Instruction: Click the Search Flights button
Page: home
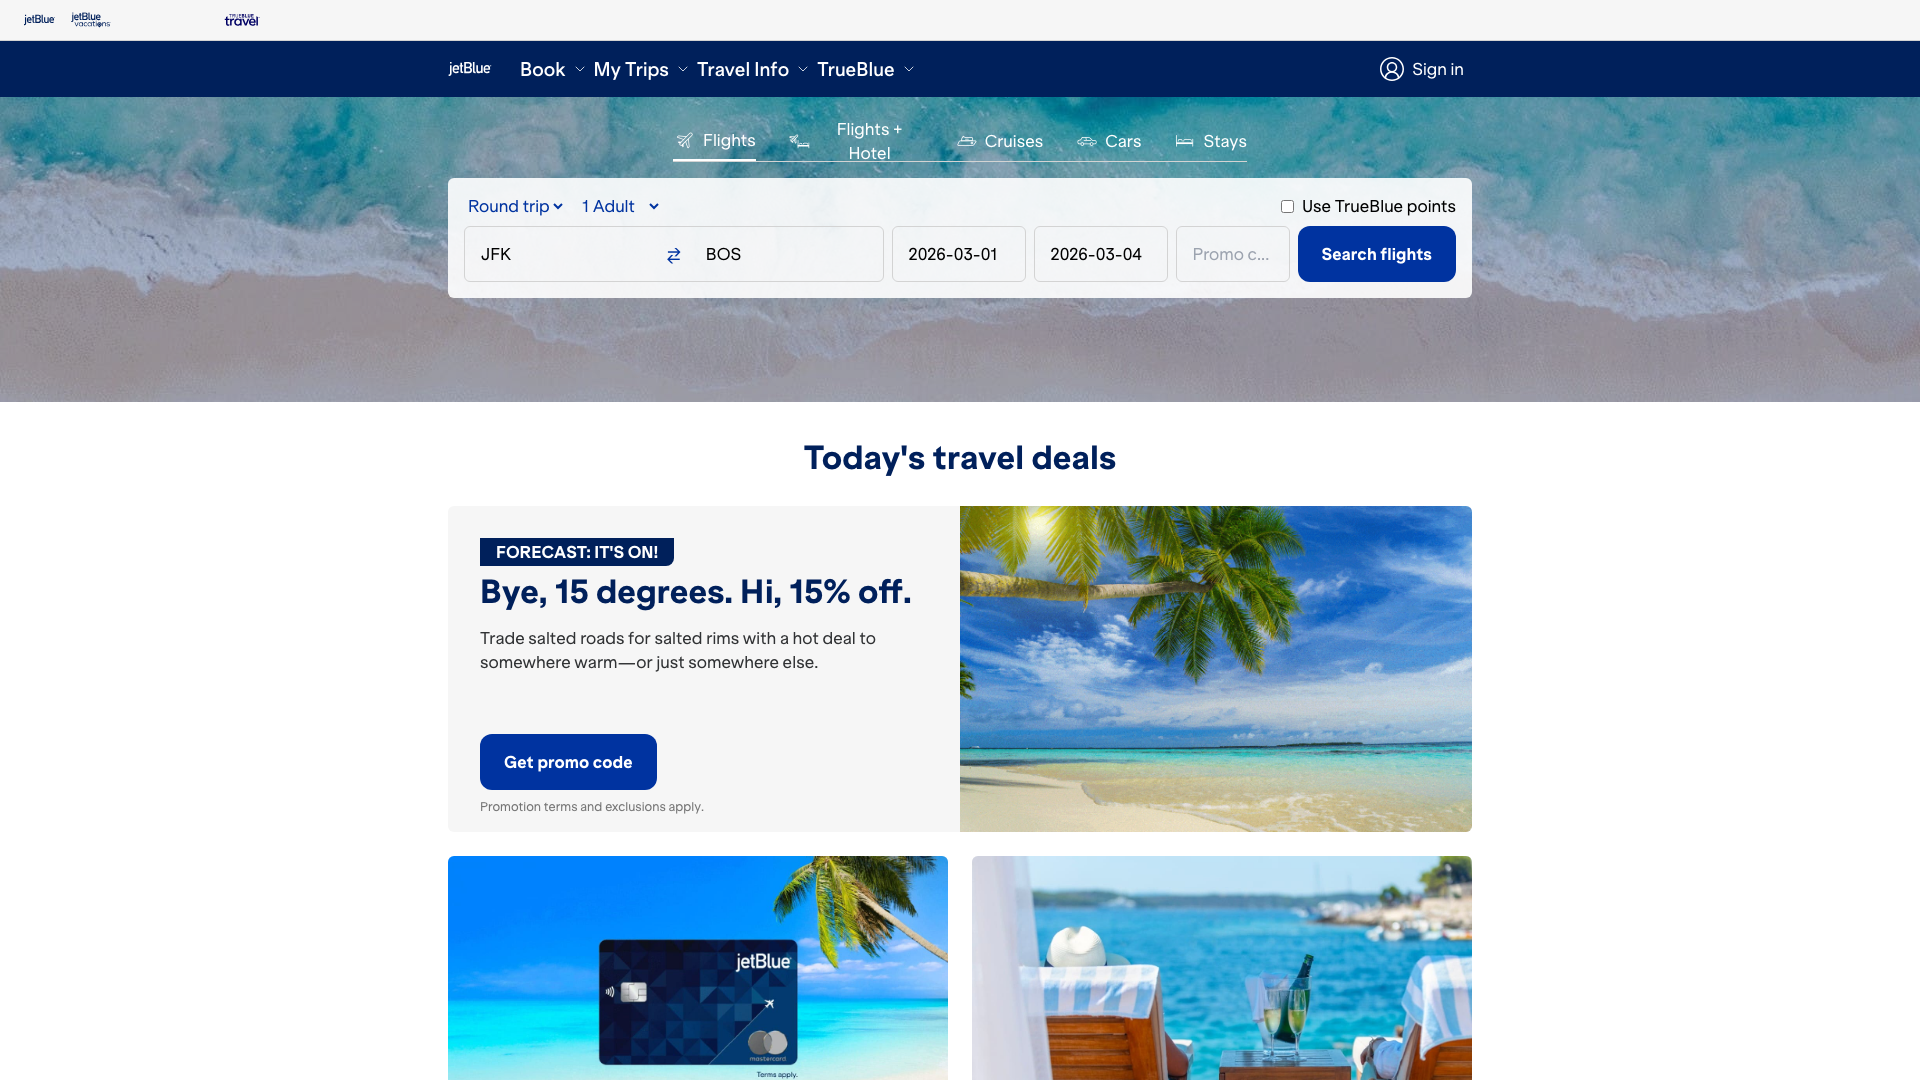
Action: click